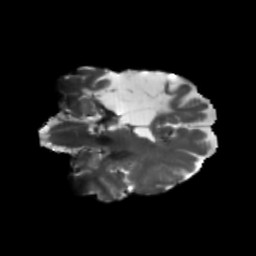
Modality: T2w
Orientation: coronal
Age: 46
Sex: female
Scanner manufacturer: siemens
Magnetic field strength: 3 T
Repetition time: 5.47 s
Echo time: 0.0854 s